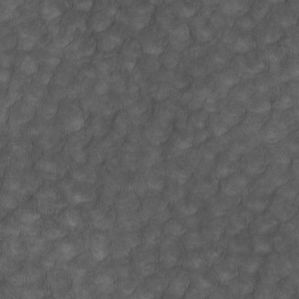
Label: non_frost